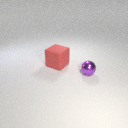
small purple metal sphere to the right of large red rubber cube